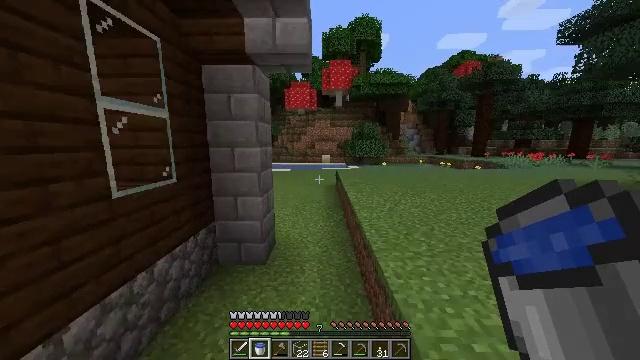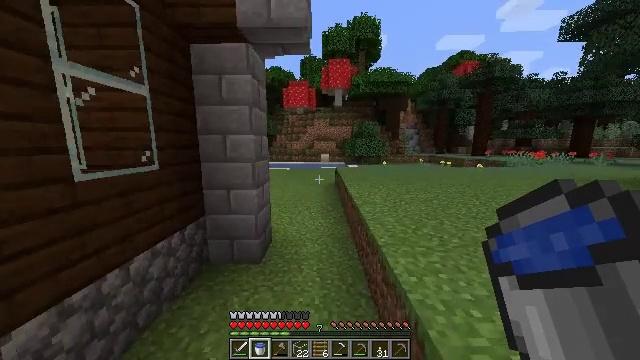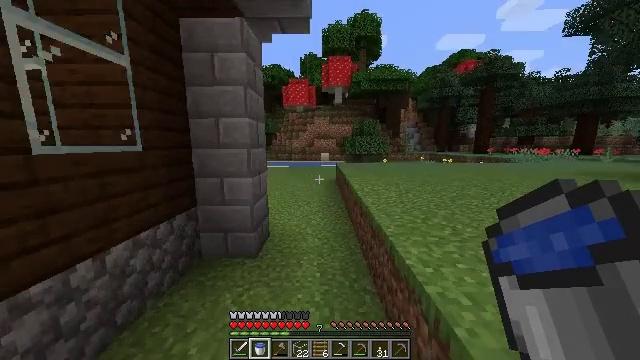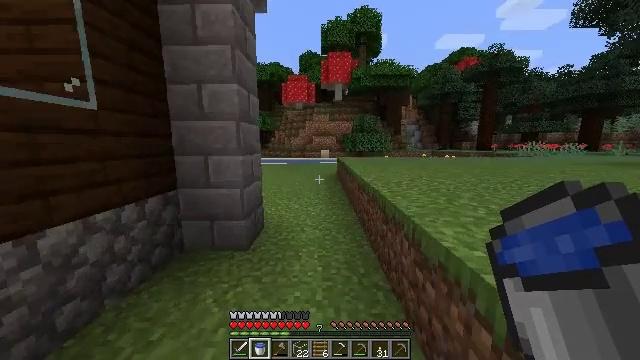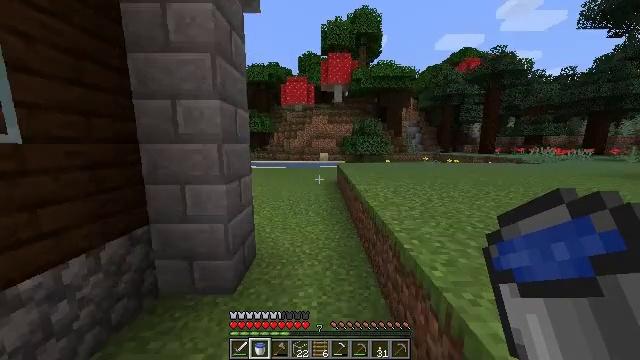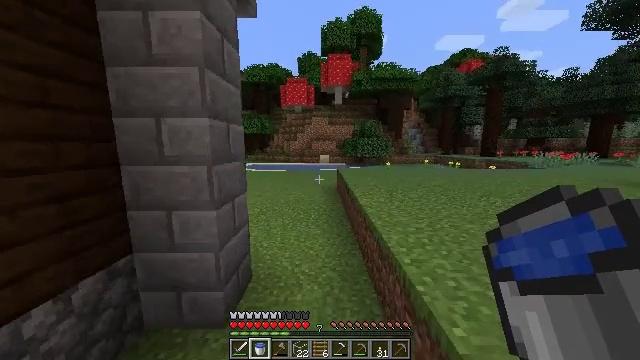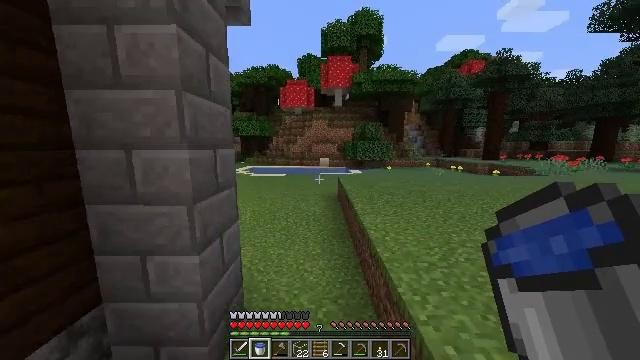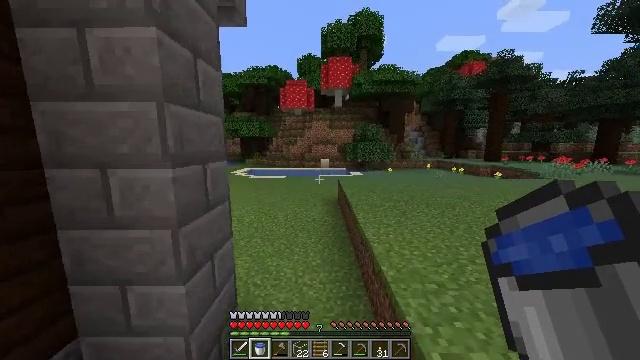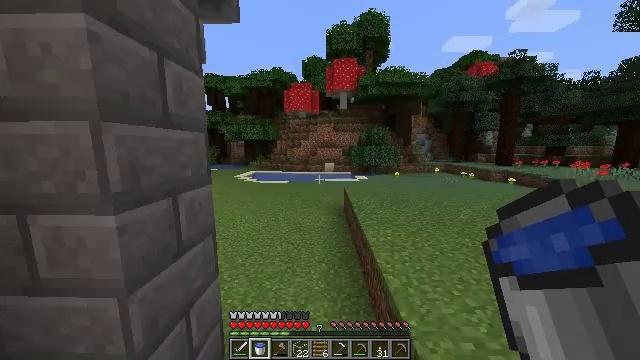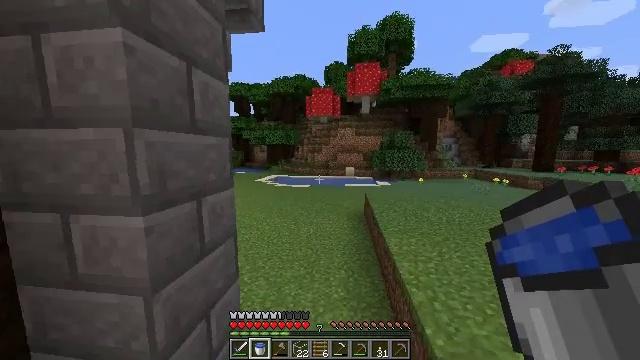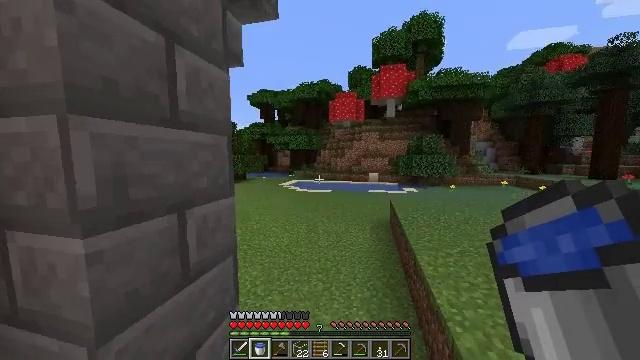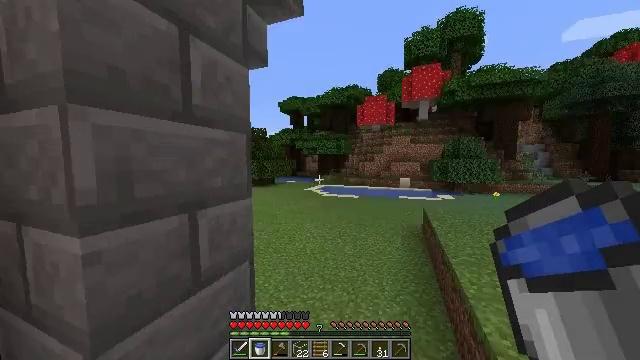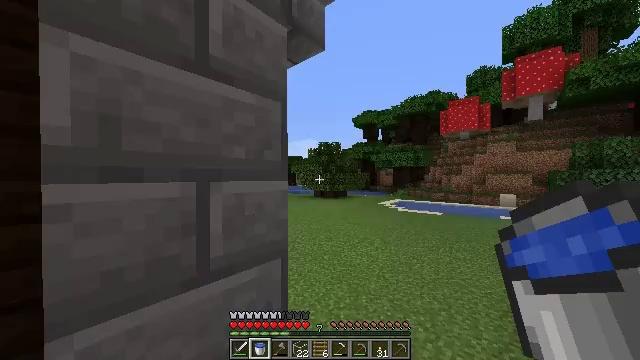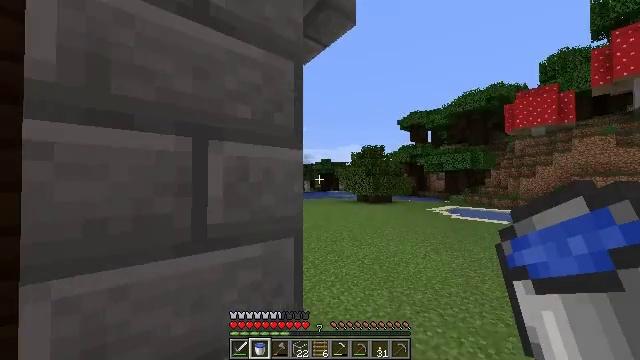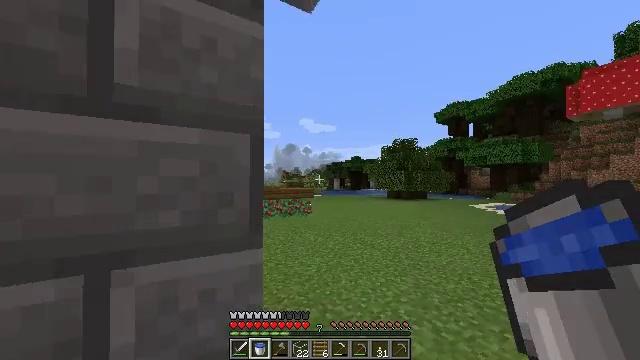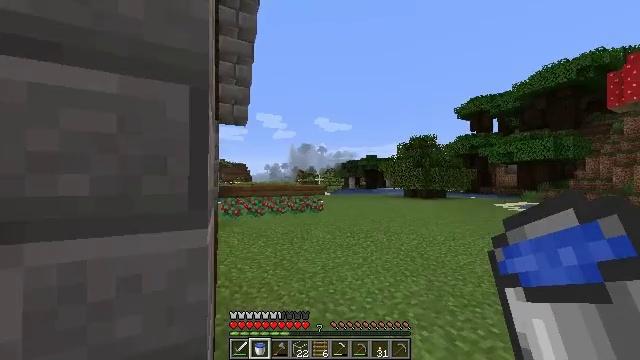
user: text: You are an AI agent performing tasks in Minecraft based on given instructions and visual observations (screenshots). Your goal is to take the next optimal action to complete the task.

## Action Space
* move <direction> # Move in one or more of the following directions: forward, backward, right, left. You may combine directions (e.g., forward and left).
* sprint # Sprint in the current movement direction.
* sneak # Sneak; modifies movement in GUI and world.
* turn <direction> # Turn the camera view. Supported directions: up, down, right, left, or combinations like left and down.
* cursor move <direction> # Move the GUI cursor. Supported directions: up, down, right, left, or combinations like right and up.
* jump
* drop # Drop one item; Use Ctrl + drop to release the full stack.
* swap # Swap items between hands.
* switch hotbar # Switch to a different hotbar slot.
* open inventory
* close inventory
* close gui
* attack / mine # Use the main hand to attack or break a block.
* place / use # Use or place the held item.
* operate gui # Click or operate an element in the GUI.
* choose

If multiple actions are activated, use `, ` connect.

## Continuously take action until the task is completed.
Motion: motion action
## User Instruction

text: Use dark oak planks to craft a dark oak sign.
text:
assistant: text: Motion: move forward, jump
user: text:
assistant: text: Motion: move forward, jump
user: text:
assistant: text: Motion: move forward, jump
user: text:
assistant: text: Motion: move forward, sprint, jump
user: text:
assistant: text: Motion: move forward, sprint, jump
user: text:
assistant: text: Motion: move forward, sprint, jump
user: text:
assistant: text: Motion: move forward, sprint, jump
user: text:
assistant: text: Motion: move forward, turn left, jump
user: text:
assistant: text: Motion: move forward, turn left and up
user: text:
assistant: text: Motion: move forward, turn left and up
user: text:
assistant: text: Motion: move forward, turn left and up
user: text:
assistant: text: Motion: move forward, turn left and up
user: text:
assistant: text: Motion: move forward, turn left and up
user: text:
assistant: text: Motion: move forward, sprint, turn left
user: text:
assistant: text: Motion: move forward, sprint, turn left
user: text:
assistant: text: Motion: move forward, sprint, turn left
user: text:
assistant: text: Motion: move forward and move right
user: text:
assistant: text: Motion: move forward and move right
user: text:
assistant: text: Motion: move forward and move right
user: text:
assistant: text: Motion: move forward and move right
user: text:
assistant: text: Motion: move forward and move right
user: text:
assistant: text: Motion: move forward and move right, sprint, turn left and up
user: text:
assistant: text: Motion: move forward and move right, sprint, turn left
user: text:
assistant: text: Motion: move forward and move right, sprint, turn left
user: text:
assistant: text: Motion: move forward and move right, sprint, turn left
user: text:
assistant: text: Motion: move forward and move right, sprint, turn left
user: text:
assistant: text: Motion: move forward and move right, sprint, turn left
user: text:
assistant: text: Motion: move forward and move right, sprint, turn left
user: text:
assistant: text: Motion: move forward and move right, sprint, turn left
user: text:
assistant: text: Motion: move forward and move right, sprint, turn left